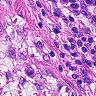
Metastatic tissue present: yes